Question: I want to send a local image file to Azure cognitive service with Analyze Image API for image recognition in node-red. This is my nodes:

The code in is :
'''
msg.payload = {"data" : "D:\TEMP2 saie.jpg"};
msg.headers = {
"Ocp-Apim-Subscription-Key" : "439aa9b420e34cXXXXXXXXXXXX",
"Content-Type" : "multipart/form-data"
}
return msg;
'''
The HTTP-request node is POST and :
'''
https://comvisonapi.cognitiveservices.azure.com/vision/v3.2/analyze?visualFeatures=Description,Faces
'''
After I sent this request, I got errors:
'''
msg.payload : string[168]
"{"error":{"code":"InvalidRequest","innererror":{"code":"InvalidImageFormat","message":"Input data is not a valid image."},"message":"Input data is not a valid image."}}"
'''
Can you help me and what correct code should be in function node? Thank you very much!!
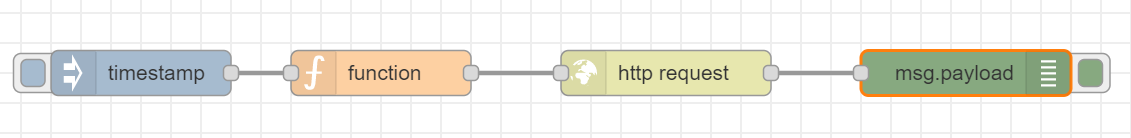
Answer: You can't just pass the filename as the 'data' field. The HTTP-request node will just send that string, it will not load the content of the file from disk.
You will need to use a file node to load the content of the image then build a properly formatted payload object. Here is an example:
'''
var fileData = msg.payload;
msg.headers = {
"Ocp-Apim-Subscription-Key" : "439aa9b420e34cXXXXXXXXXXXX",
'Content-Type': 'multipart/form-data'
};
msg.payload = {
'image' : {
'value': fileData,
'options': {
'filename': 'image.png'
}
}
};
return msg;
'''
<URL>